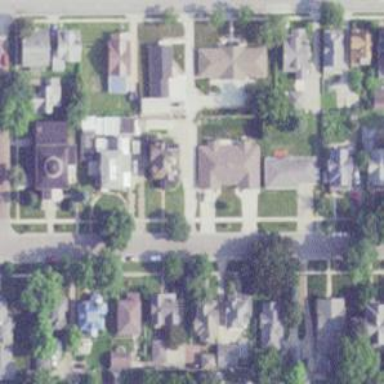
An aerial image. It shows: Alley classified as service road.